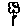
Label: flower